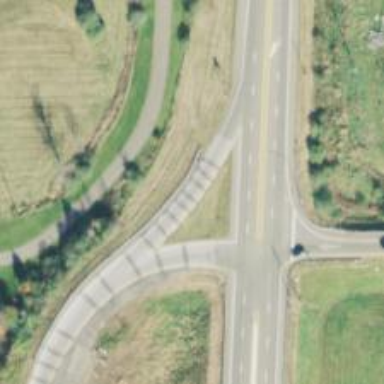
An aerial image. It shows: Trunk link highway.